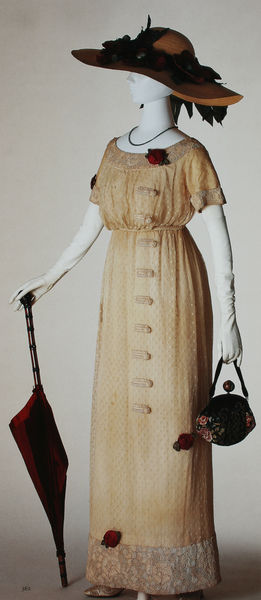
Titel: Tageskleid
Standort: Kyoto (Japan)
Institution: Kyoto Costume Institute
Schlagwörter: weiß, blumen, braun, frau, handschuhe, hut, kleid, blüten, dame, gürtel, rose, rosen, rot, schirm, sonnenschirm, tuch, beige, mode, spitze, kostüm, saum, brosche, rosa, taille, schuhe, kette, bordüre, strohhut, knöpfe, knopfleiste, sonnenhut, foto, tasche, puppe, handtasche, tageskleid, applikation, reformkleid, pompadour, frauenmode, alltagskleid, ausgehkleid, nachmittagskleid